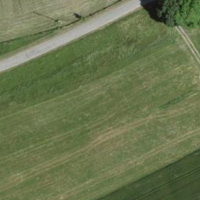
EUNIS habitat code: 52
Species observed at this site:
Maniola jurtina
Phaneroptera falcata
Roeseliana roeselii